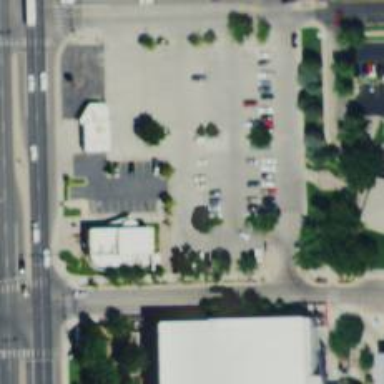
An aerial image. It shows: Parking space is available.